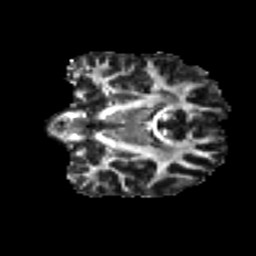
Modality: FA
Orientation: coronal
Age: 28
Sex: male
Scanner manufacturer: ge
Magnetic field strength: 3 T
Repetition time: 7.8 s
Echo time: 0.0606 s